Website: lowes
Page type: billing-address
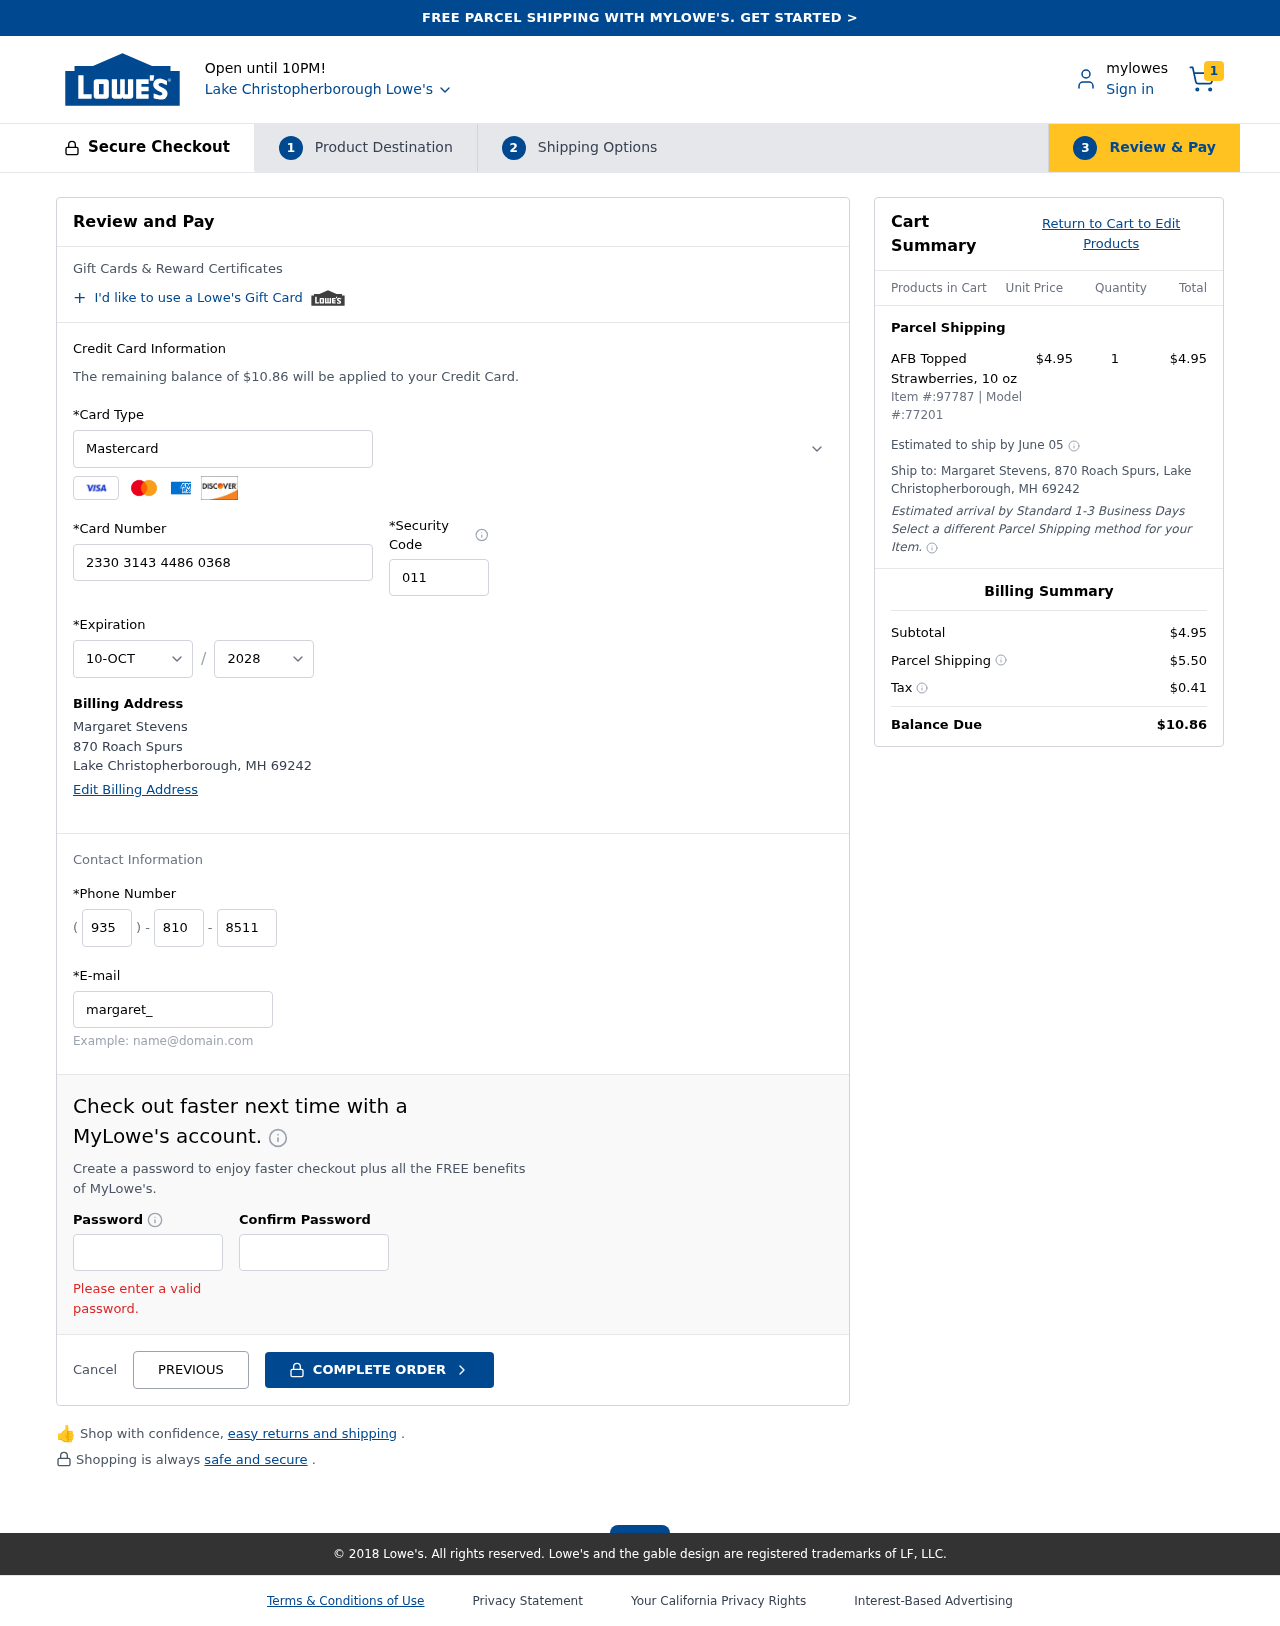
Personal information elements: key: PII_CARD_CVV
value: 011
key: PII_CARD_EXPIRY_MONTH
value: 10
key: PII_CARD_EXPIRY_YEAR
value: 28
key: PII_CARD_NUMBER
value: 2330 3143 4486 0368
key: PII_CARD_TYPE
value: Mastercard
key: PII_CITY
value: Lake Christopherborough
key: PII_CITY_STATE_ZIP
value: Lake Christopherborough, MH 69242
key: PII_EMAIL
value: margaret_stevens@yahoo.com
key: PII_FULLNAME
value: Margaret Stevens
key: PII_PHONE_AREA
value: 935
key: PII_PHONE_PREFIX
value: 810
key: PII_PHONE_SUFFIX
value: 8511
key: PII_STREET
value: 870 Roach Spurs
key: PII_FULLNAME2
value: Margaret Stevens
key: PII_STREET2
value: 870 Roach Spurs
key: PII_CITY_STATE_ZIP2
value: Lake Christopherborough, MH 69242
Product elements: key: PRODUCT1_NAME
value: AFB Topped Strawberries, 10 oz
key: PRODUCT1_PRICE
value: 4.95
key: PRODUCT1_QUANTITY
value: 1
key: PRODUCT_ITEM_NUMBER
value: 97787
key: PRODUCT_MODEL_NUMBER
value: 77201
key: PRODUCT1_LINE_TOTAL
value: $4.95
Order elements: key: ORDER_NUM_ITEMS
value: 1
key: ORDER_TOTAL
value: $10.86
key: ORDER_SHIPPING_DATE
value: June 05
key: ORDER_SUBTOTAL
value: $4.95
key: ORDER_SHIPPING_COST
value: $5.50
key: ORDER_TAX
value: $0.41